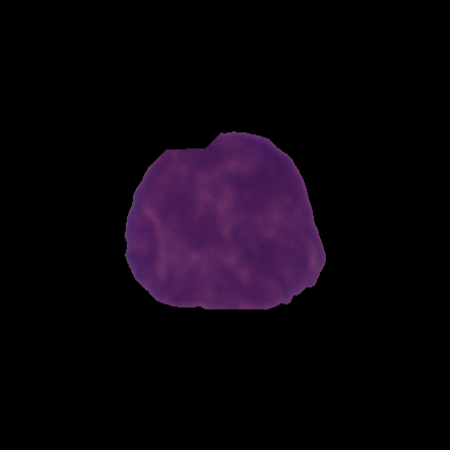
Label: cancer